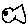
Label: fish